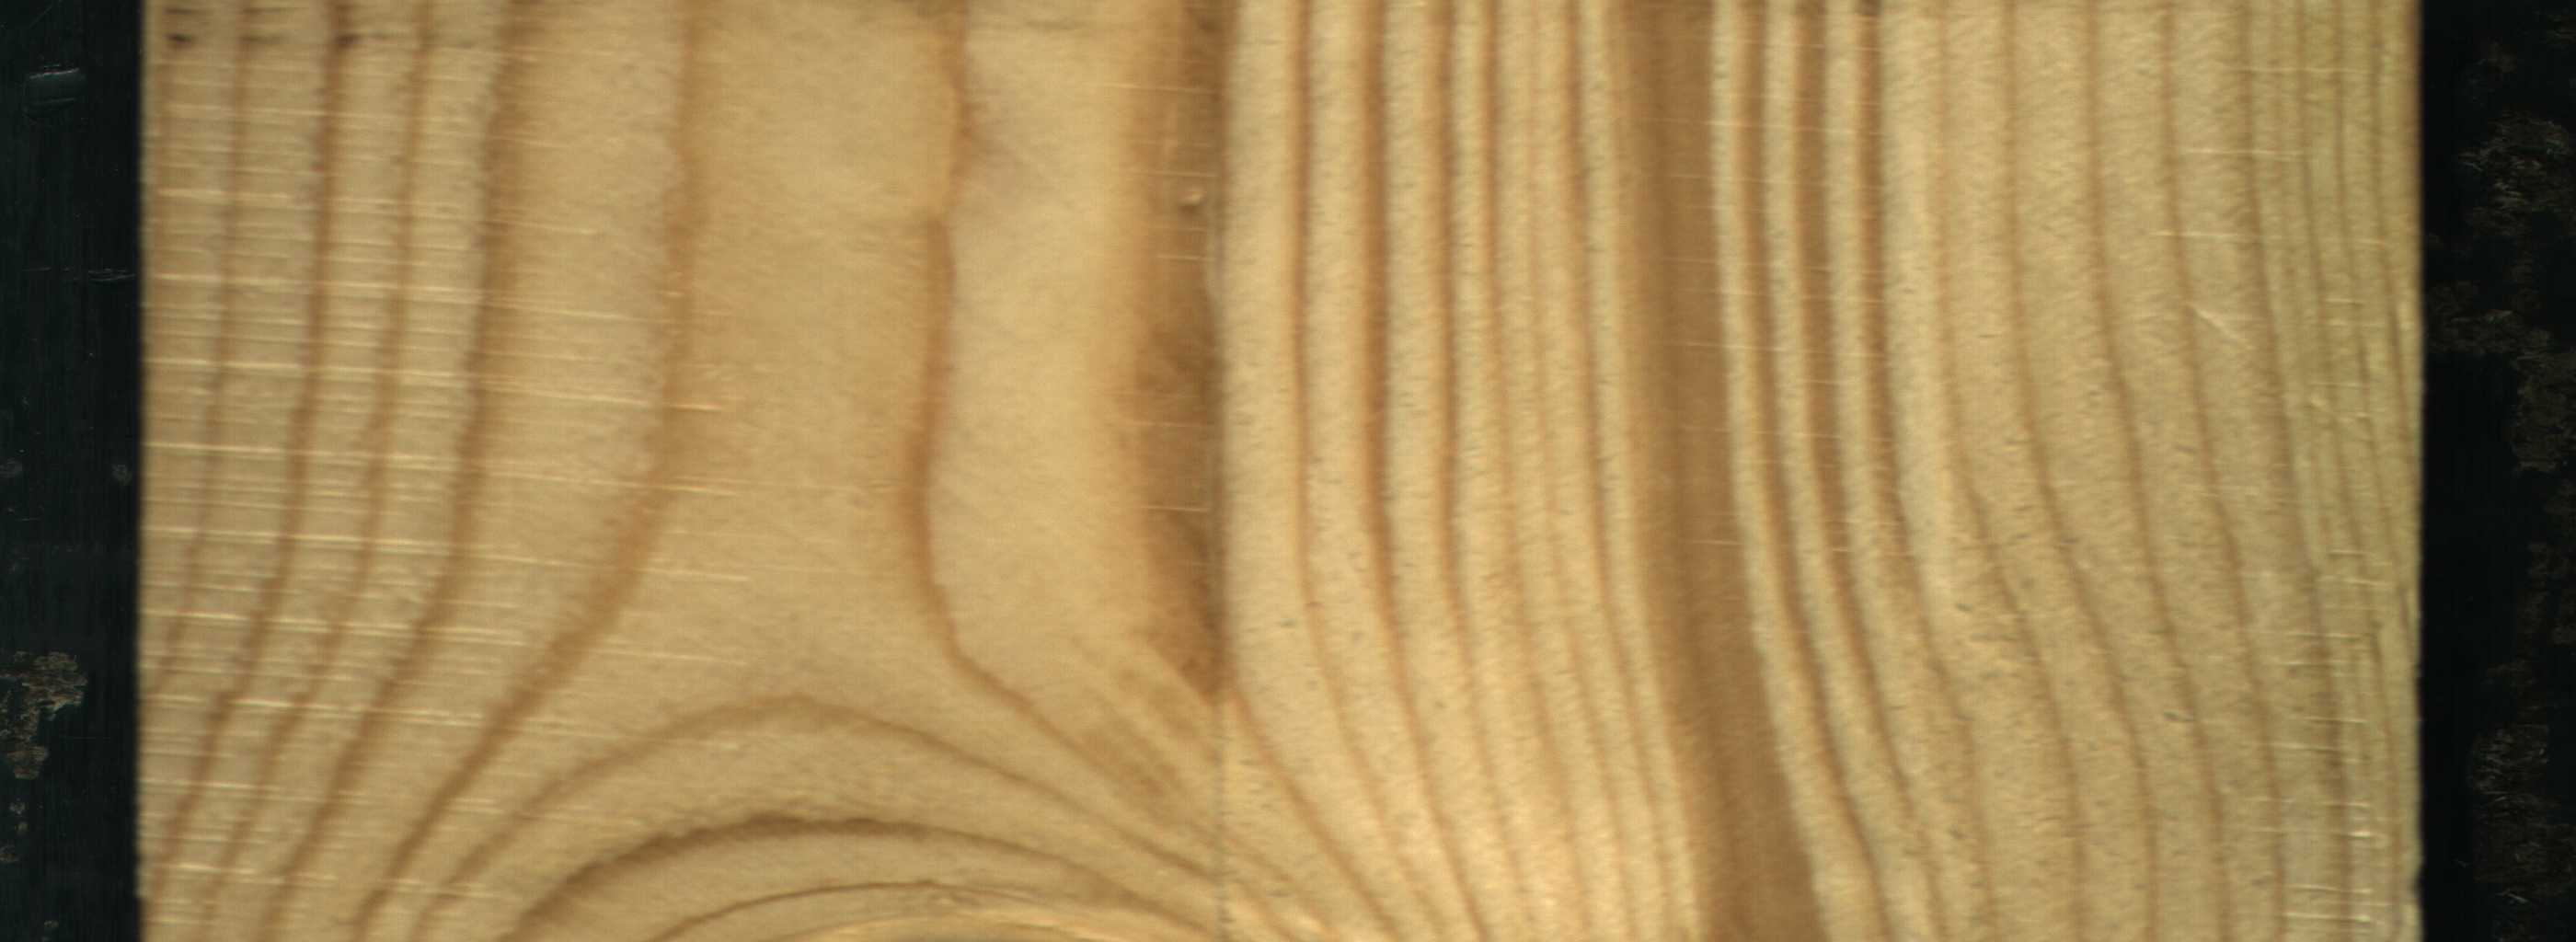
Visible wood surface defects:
Quartzity